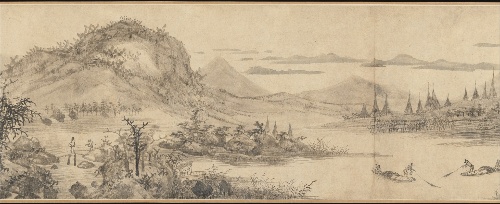
Title: 明    王紱    江山漁樂圖    卷|Joys of the Fisherman
Artist: Wang Fu
Artist bio: Chinese, 1362–1416
Date: ca. 1410
Object type: Handscroll
Classification: Paintings
Medium: Handscroll; ink on paper
Culture: China
Period: Ming dynasty (1368–1644)
Dimensions: Image: 10 5/8 x 22 ft. 7 1/8 in. (27 x 688.7 cm)
Overall with mounting: 10 15/16 in. x 38 ft. 3 11/16 in. (27.8 x 1167.6 cm)
Department: Asian Art
Credit line: Ex coll.: C. C. Wang Family, Edward Elliott Family Collection, Purchase, The Dillon Fund Gift, 1982
Accession year: 1982
Repository: Metropolitan Museum of Art, New York, NY
Tags: Men|Fishing|Landscapes|Boats